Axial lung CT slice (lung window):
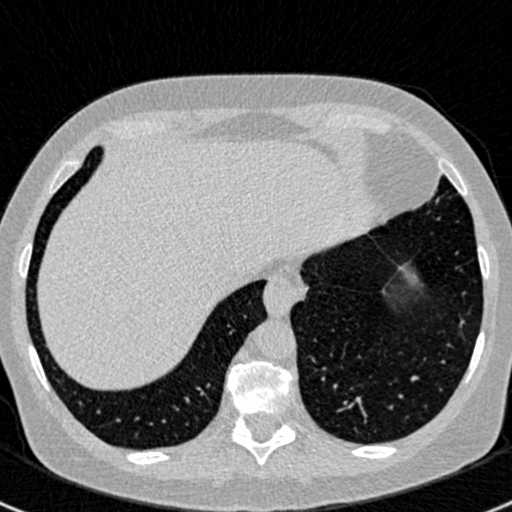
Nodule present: no